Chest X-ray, PA view. Patient: 26 years old, sex F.
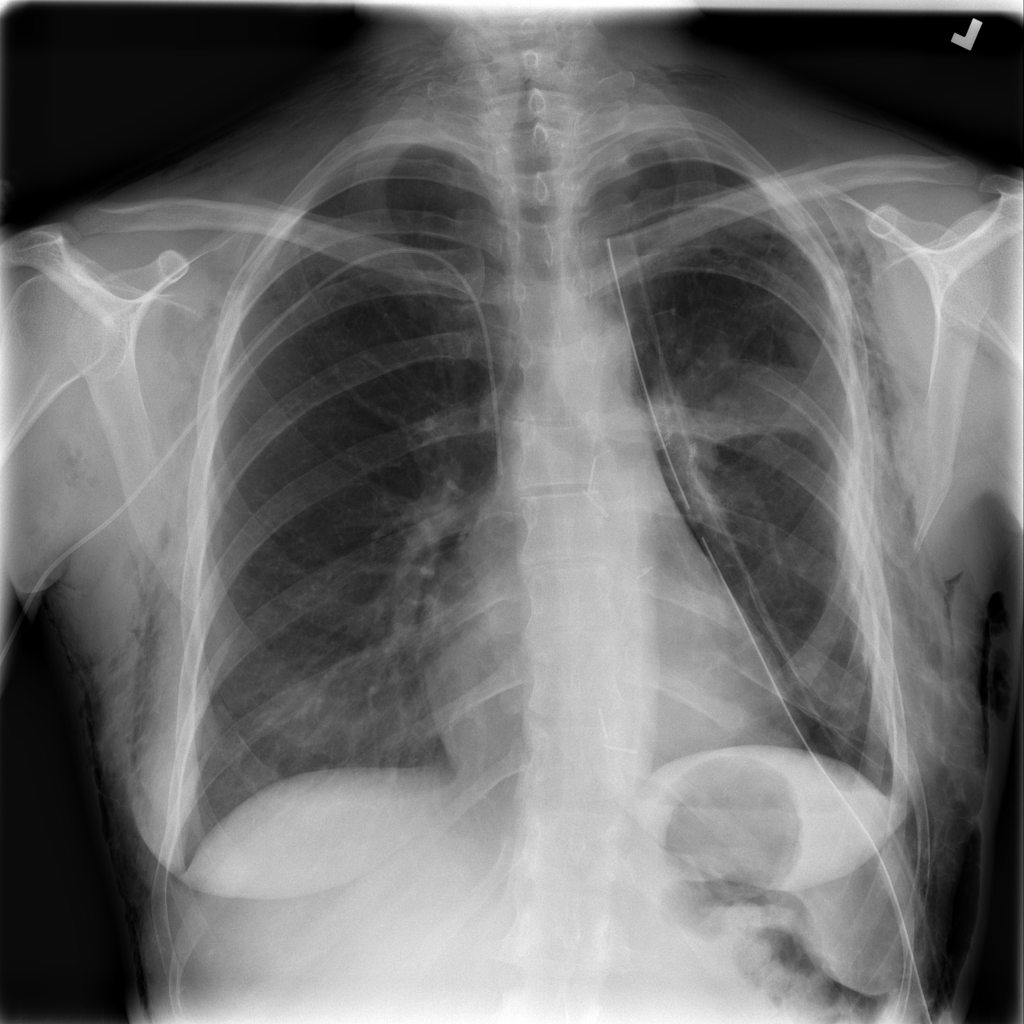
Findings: Effusion, Emphysema